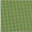
Piece: xx